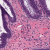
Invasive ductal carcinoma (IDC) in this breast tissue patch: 0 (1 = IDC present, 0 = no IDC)